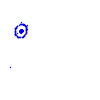
Particle: pion